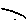
Label: line